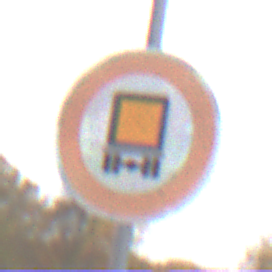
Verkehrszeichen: VerbotKennzeichnungspflichtigeKraftfahrzeugeGefaehrlicheGueter
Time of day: Midday
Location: Outdoor (Suburban)
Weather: Overcast
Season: NotSpecified
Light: Natural